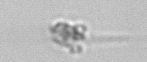
Label: detritus